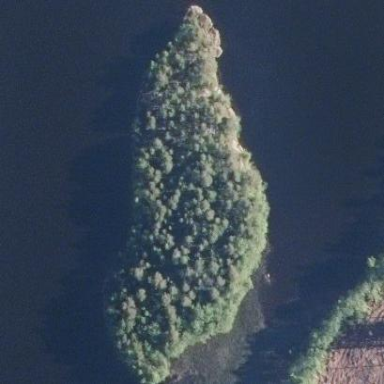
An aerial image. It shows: Islet.